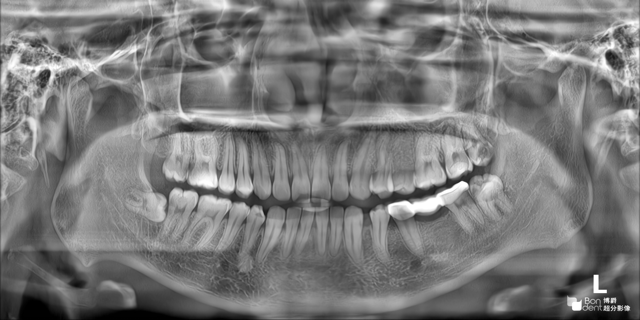
adult